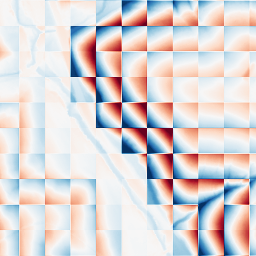
Category: wavelet
Decomposition family: wavelet_dwt
Decomposition parameters: wavelet: haar
level: 5
Upsampling method: quadratic
Upsampling parameters: scale: 4
Upsampling scale: 4